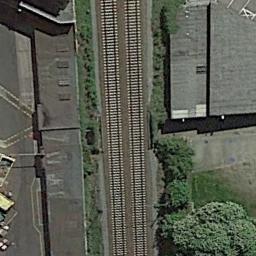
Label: railway